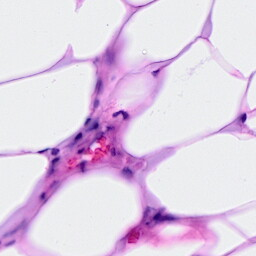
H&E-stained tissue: Breast